Interaction volume radius: 5 \u00c5
Interaction volume height: 15 \u00c5
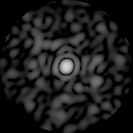
Disorder parameter: 0.7656